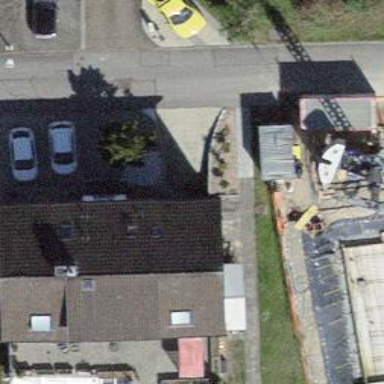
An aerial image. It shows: Building with tiled roof.